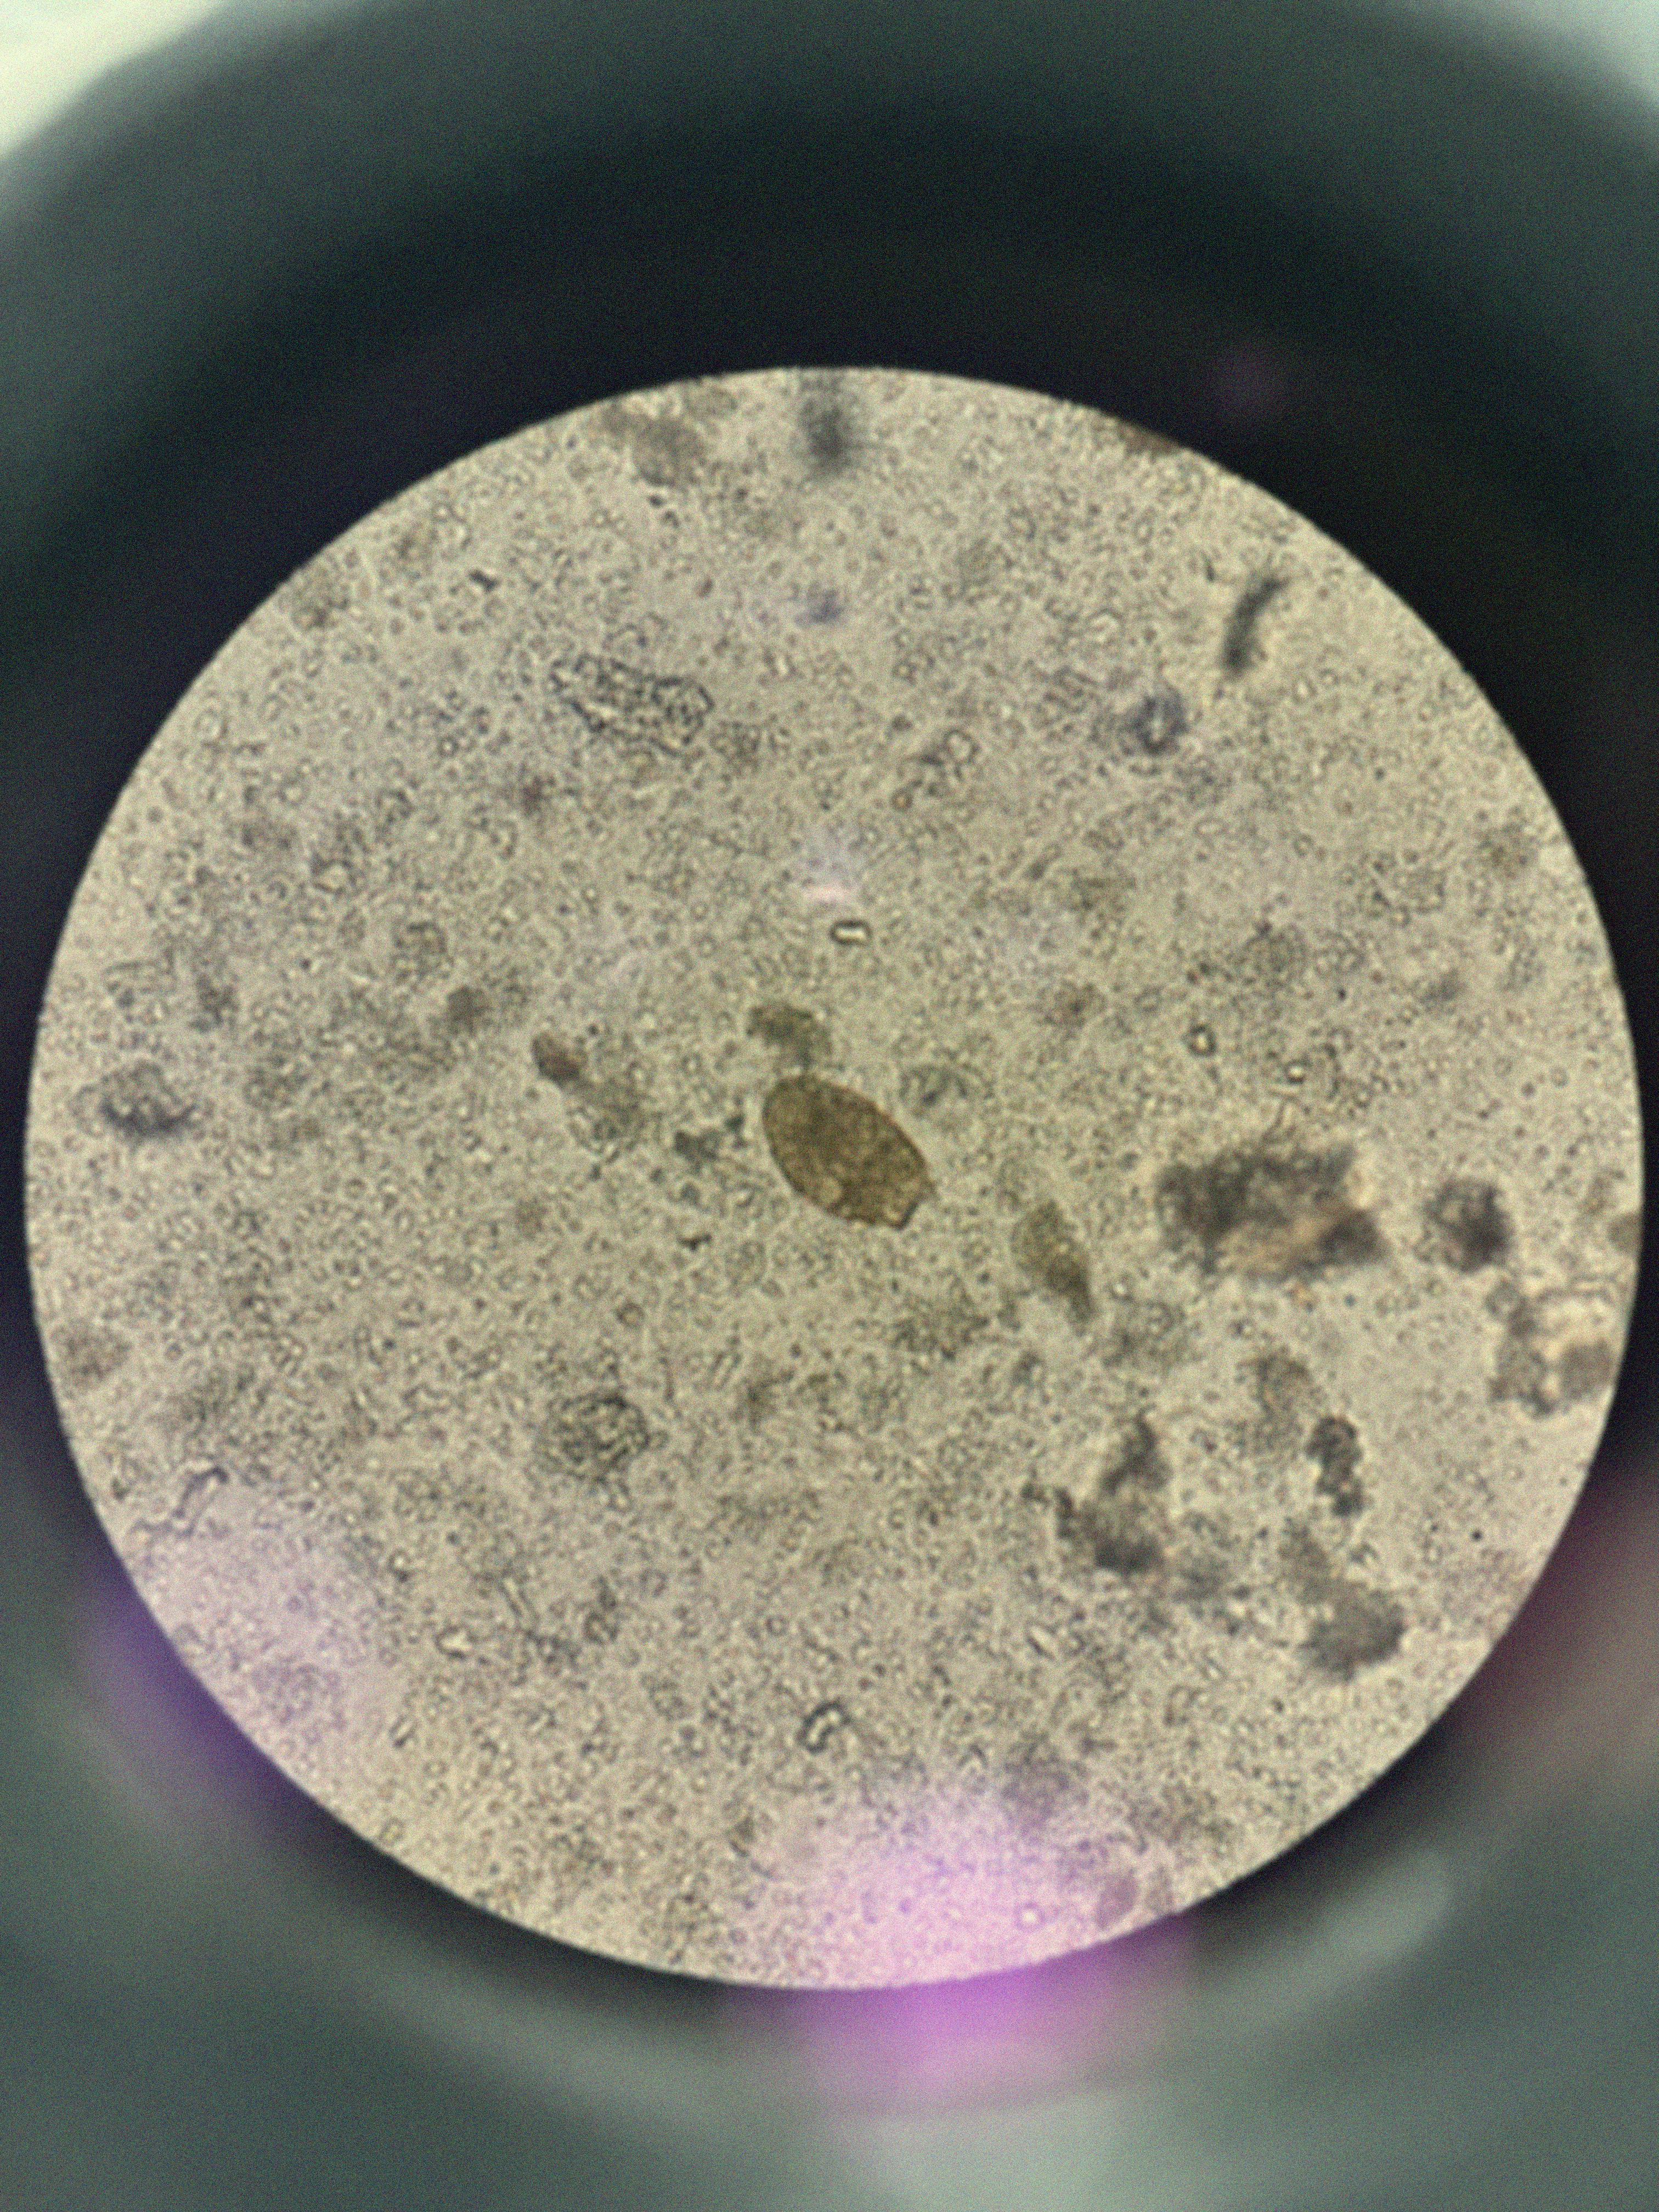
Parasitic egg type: Paragonimus spp